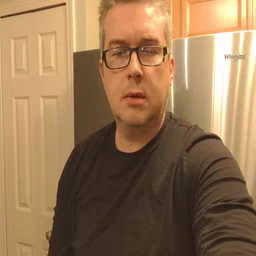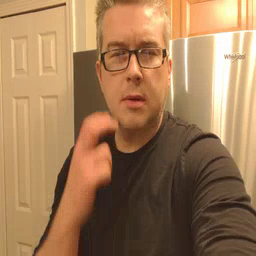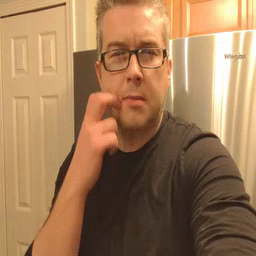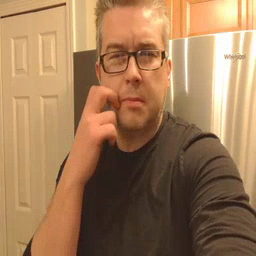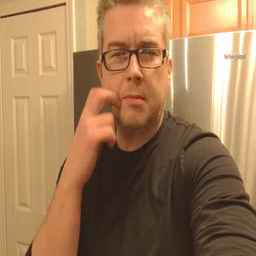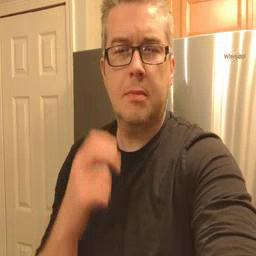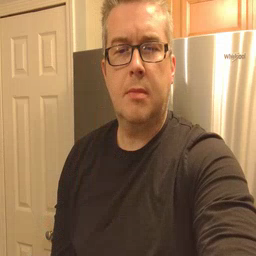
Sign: gum